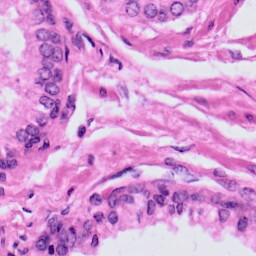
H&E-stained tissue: Prostate